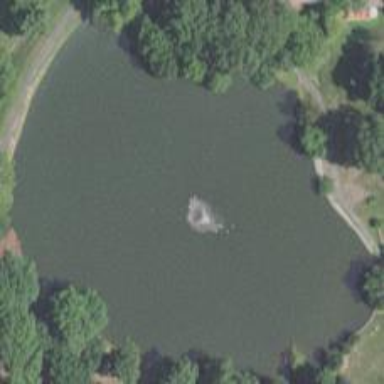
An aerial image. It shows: Peaceful pond surrounded by nature.